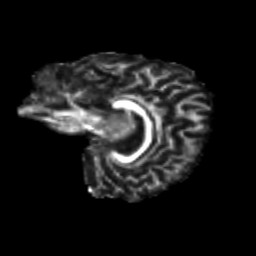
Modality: FA
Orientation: sagittal
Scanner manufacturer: siemens
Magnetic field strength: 3 T
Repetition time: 9.2 s
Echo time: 0.084 s